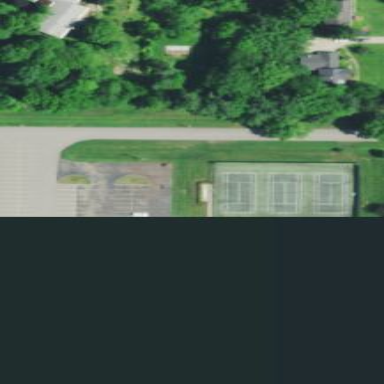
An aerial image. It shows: Tennis court on the leisure land pitch.